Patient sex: M
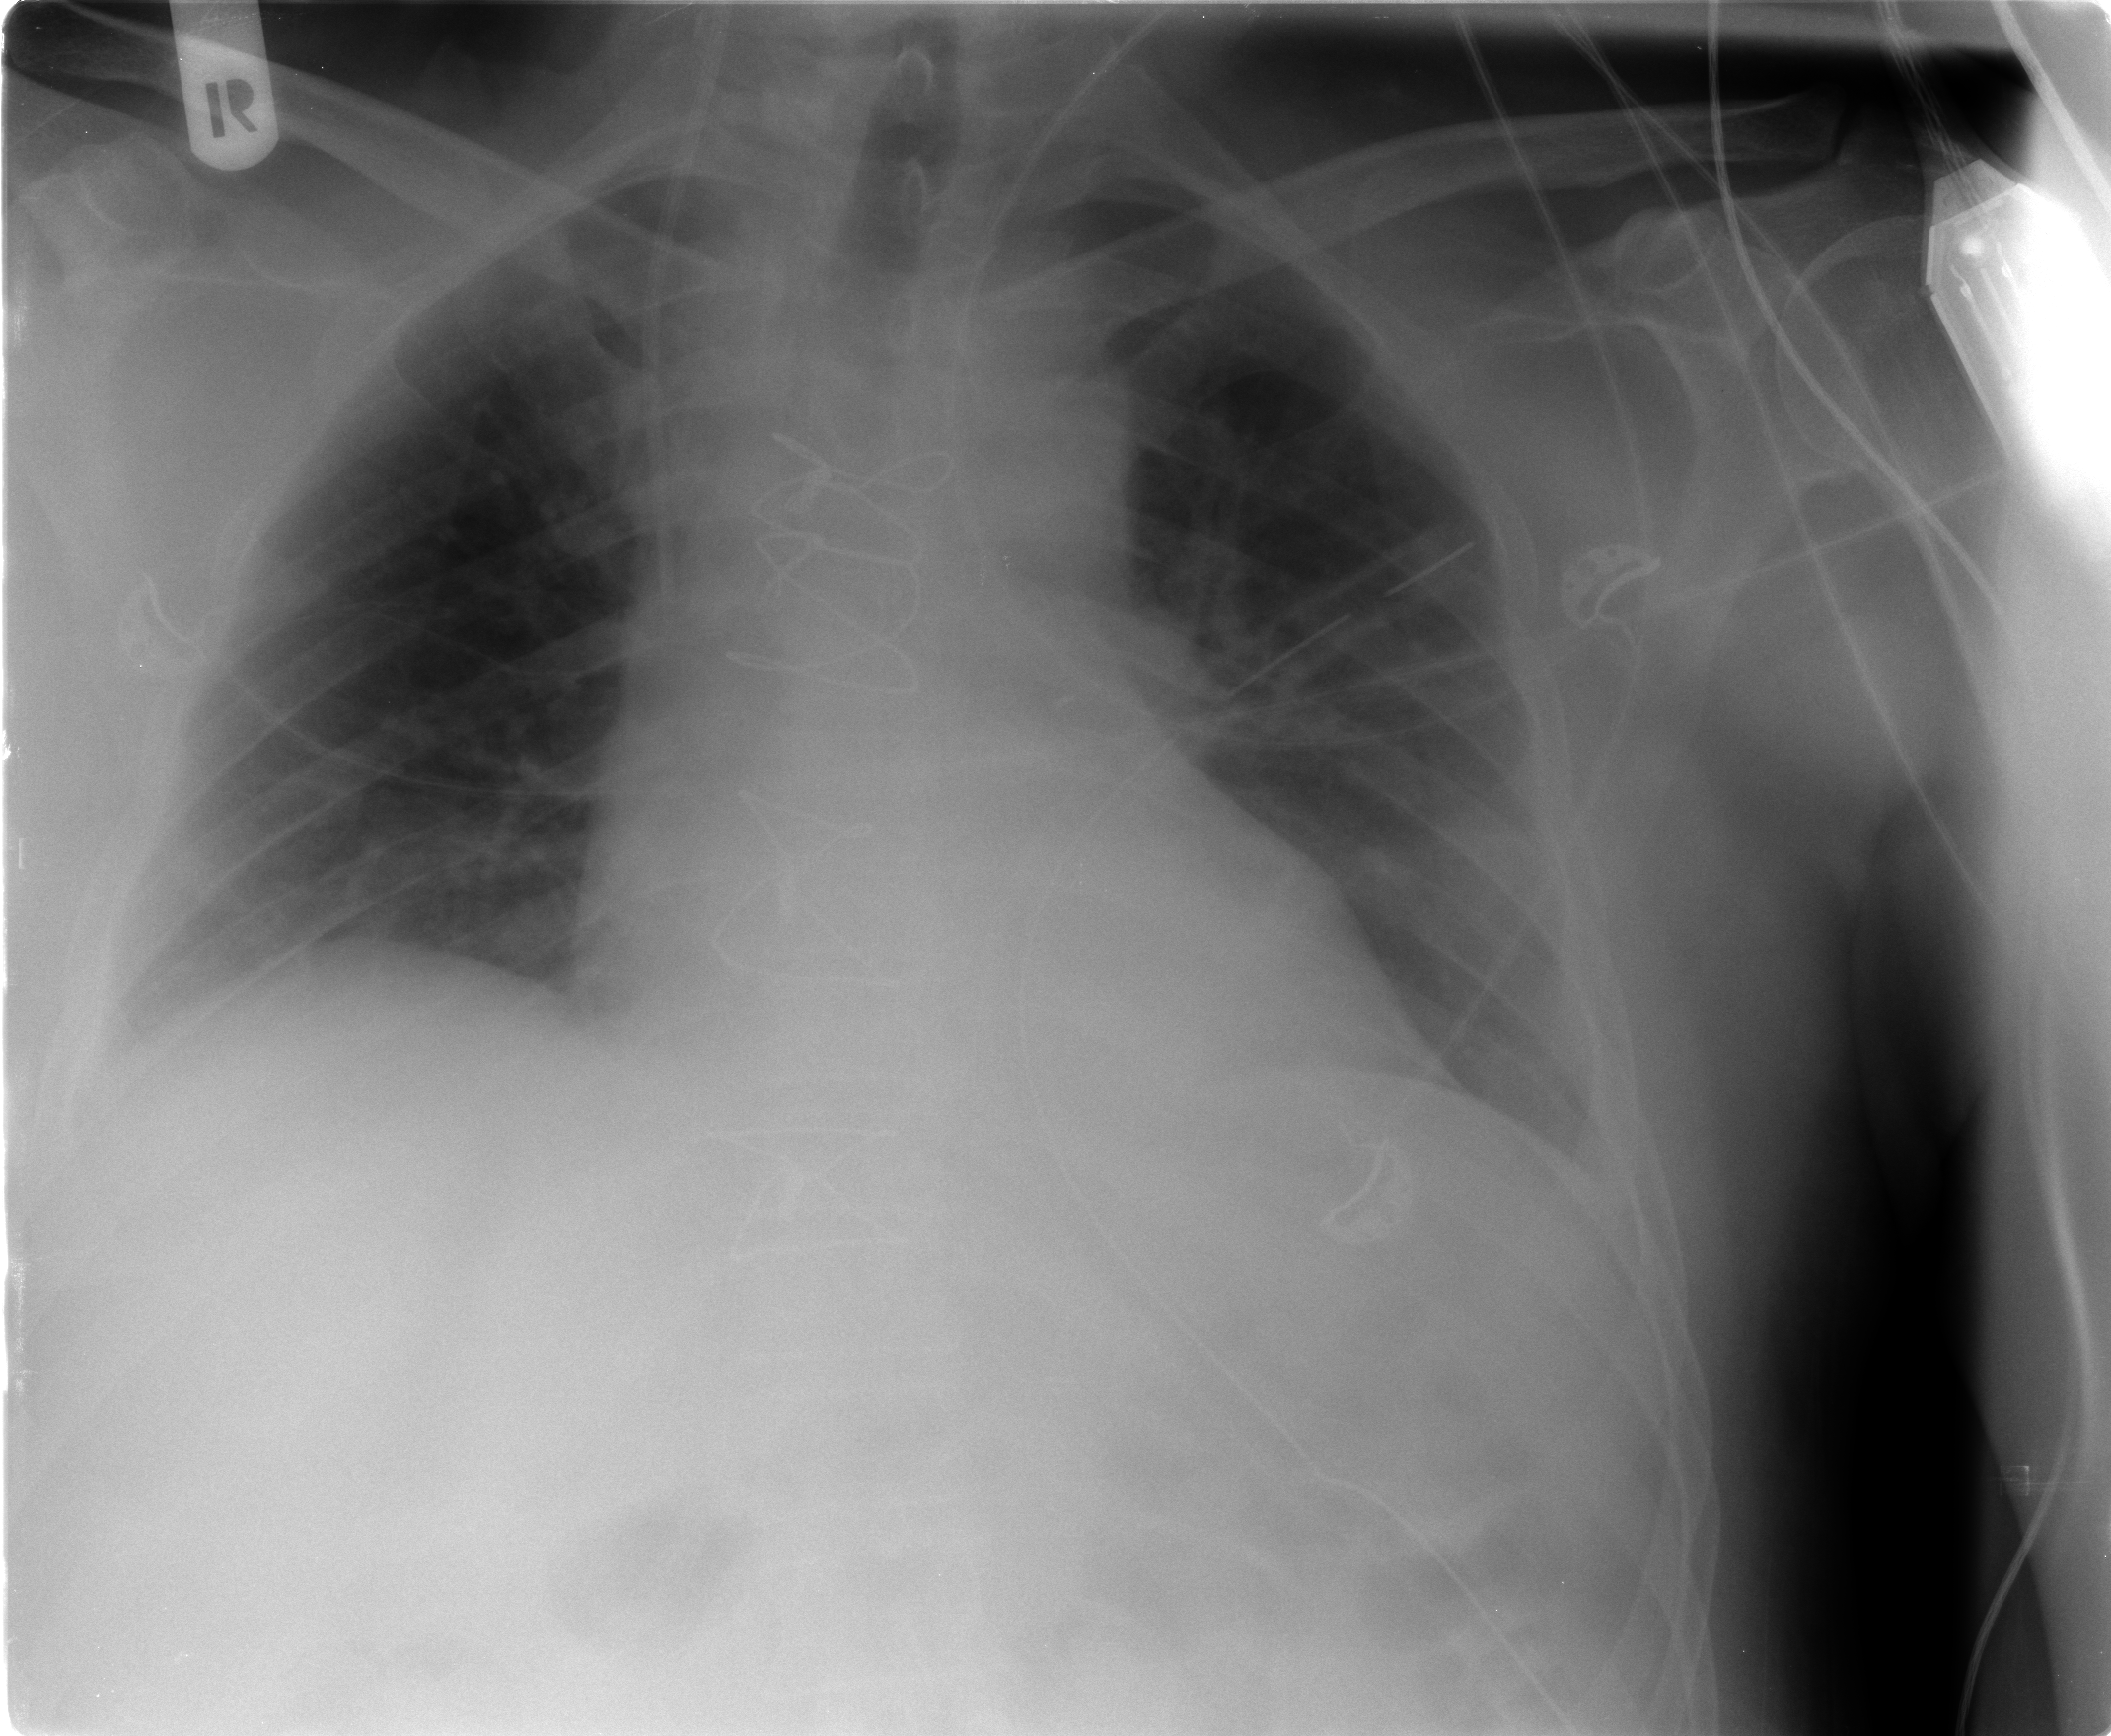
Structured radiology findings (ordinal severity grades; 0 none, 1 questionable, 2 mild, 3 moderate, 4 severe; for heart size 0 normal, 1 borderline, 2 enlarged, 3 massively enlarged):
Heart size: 0
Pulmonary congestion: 0
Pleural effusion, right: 2
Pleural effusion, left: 1
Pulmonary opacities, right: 0
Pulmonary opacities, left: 0
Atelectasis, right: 2
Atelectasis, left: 2